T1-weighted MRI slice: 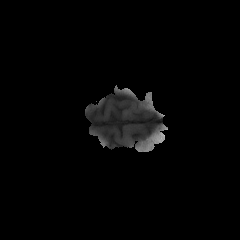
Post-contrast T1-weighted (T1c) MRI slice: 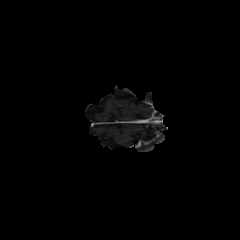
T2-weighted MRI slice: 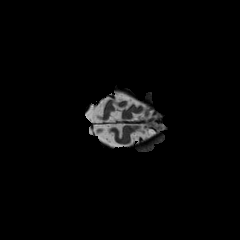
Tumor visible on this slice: no